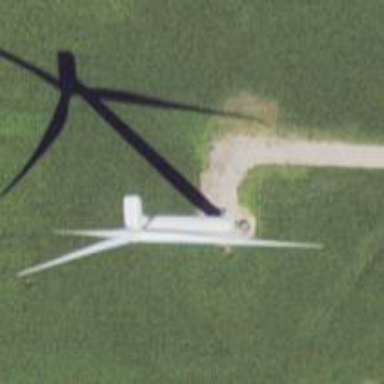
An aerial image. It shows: Wind generator using wind turbines of horizontal axis.